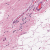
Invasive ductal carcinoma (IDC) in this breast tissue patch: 0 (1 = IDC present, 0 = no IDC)